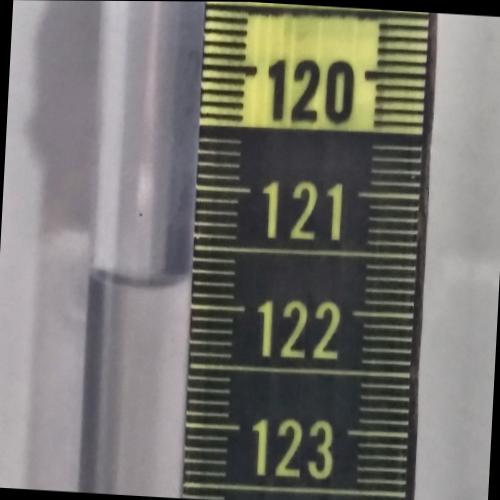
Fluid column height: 121.8 cm